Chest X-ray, AP view. Patient: 49 years old, sex M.
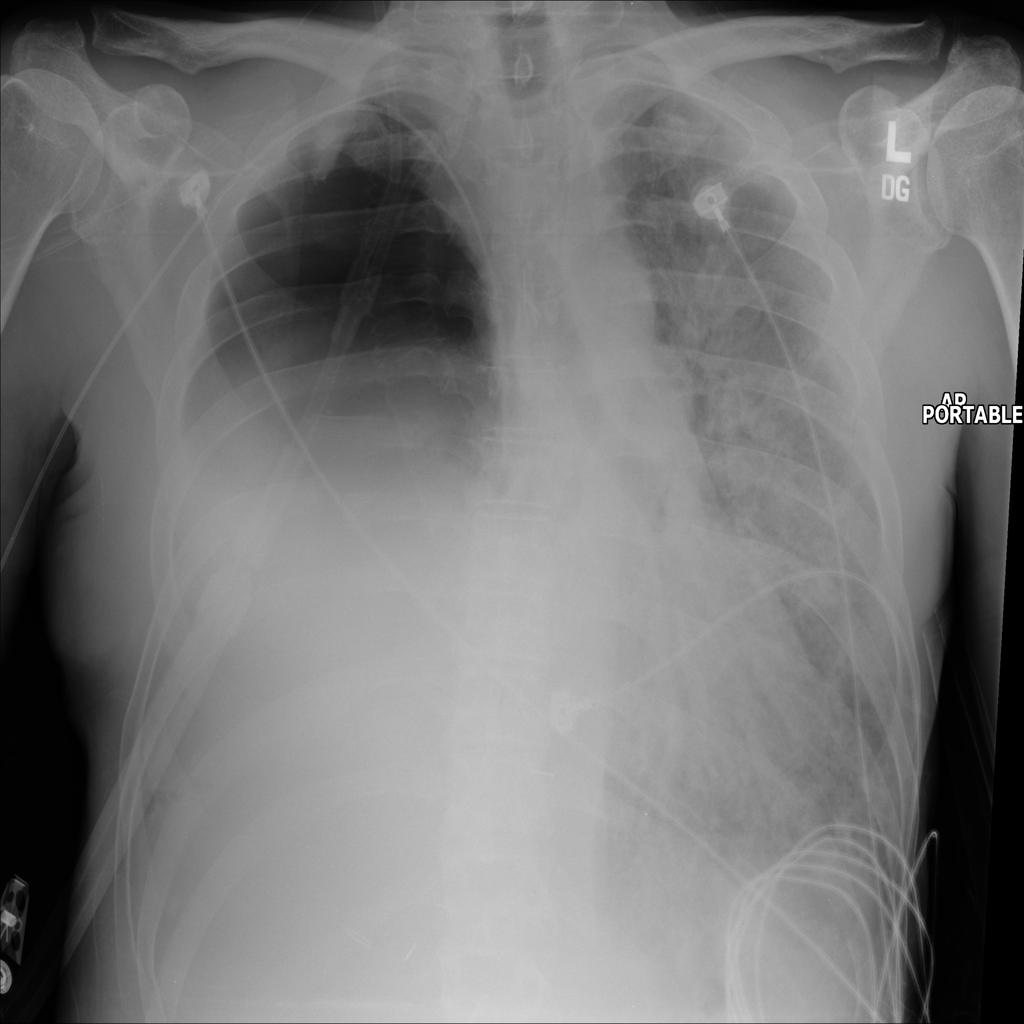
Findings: No Finding